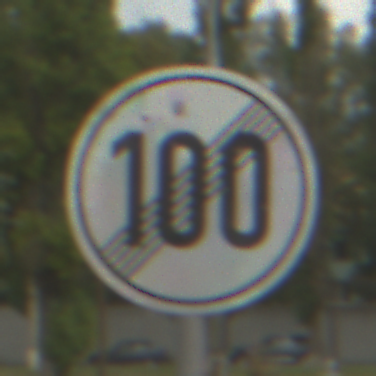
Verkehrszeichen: EndeGeschwindigkeit100
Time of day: MorningAfternoon
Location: Outdoor (Suburban)
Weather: PartlyCloudy
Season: NotSpecified
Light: Natural